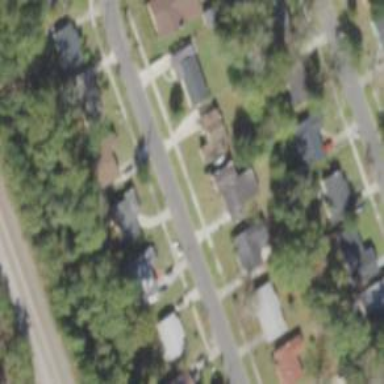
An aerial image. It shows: Sidewalk.